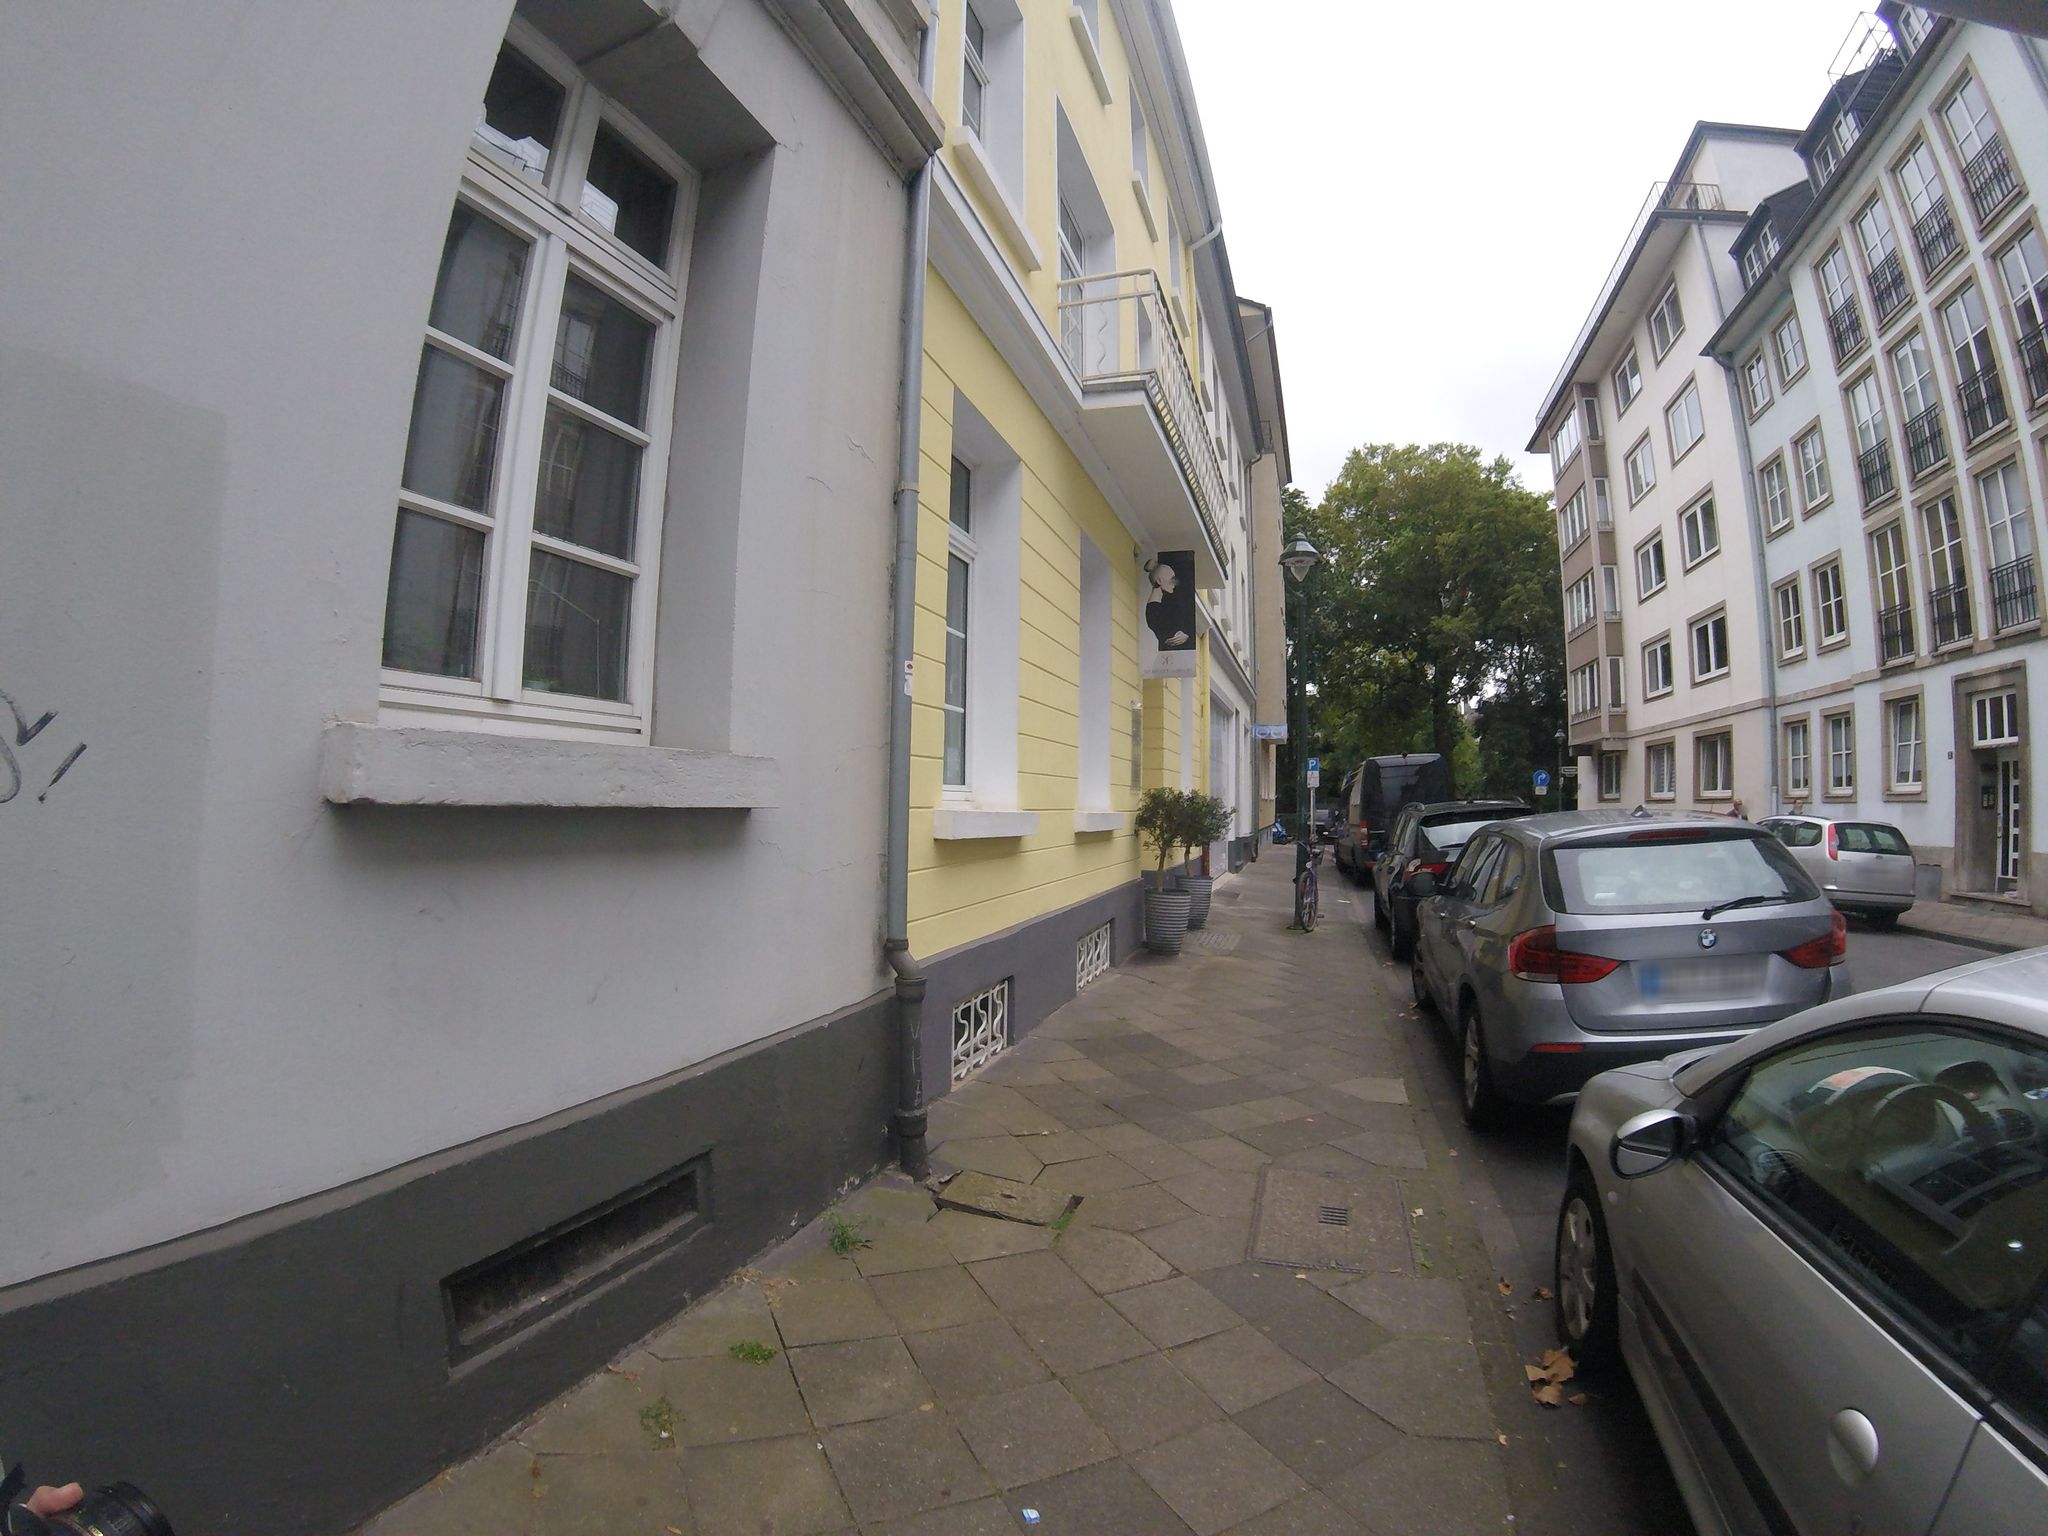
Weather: clear
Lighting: day
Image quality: good
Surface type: walking surface
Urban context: urban centre
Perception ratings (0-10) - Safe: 5.43, Lively: 8, Beautiful: 6.45, Boring: 2.59, Depressing: 1.35, Wealthy: 9.46